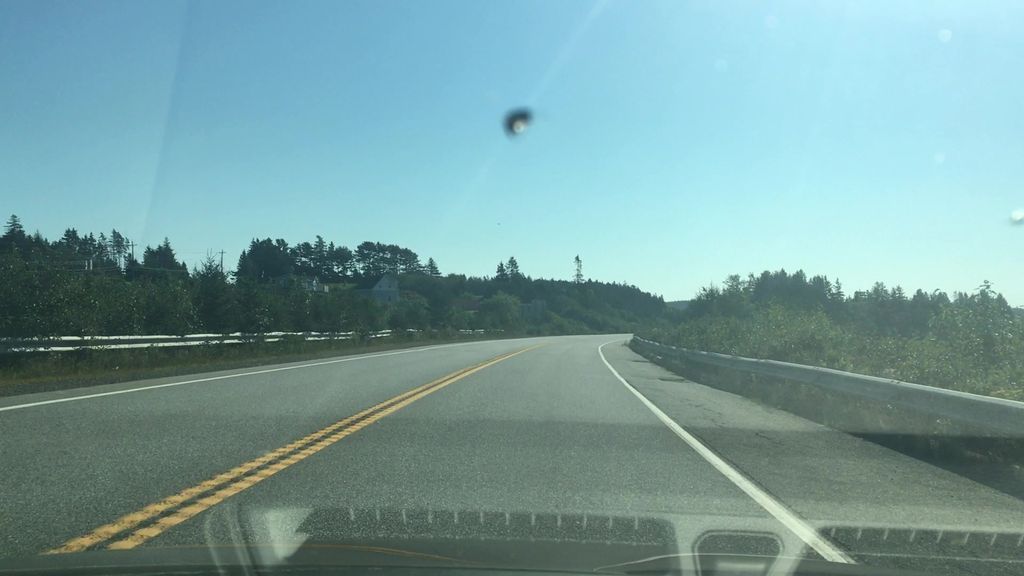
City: halifax